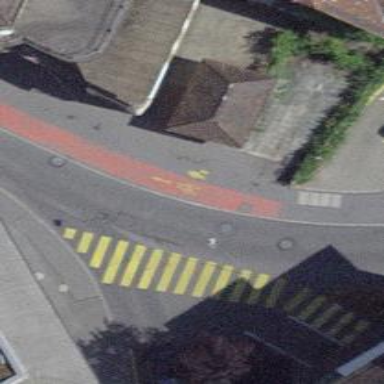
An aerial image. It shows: Asphalt path for cyclists and pedestrians.